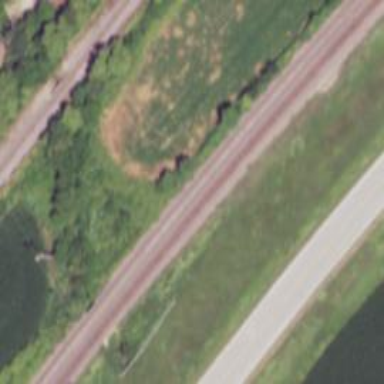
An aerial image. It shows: Railway track.